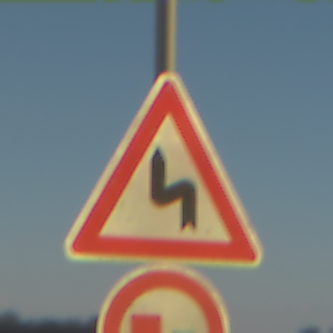
Verkehrszeichen: DoppelkurveZunaechstLinks
Zusatzzeichen unten: UeberholverbotKraftfahrzeuge
Umgebung: Outdoor, Nature
Tageszeit: SunriseSunset
Wetter: Clear
Licht: Natural
Jahreszeit: NotSpecified
Kontrast: HighContrast